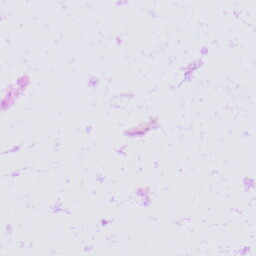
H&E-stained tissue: Skin